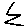
Label: zigzag